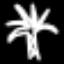
Label: palm tree